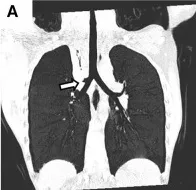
Chest enhanced CT, bronchoscopy, pathological image, and immunohistochemistry assay of case 1. (A,B) Contrast-enhanced CT images of the chest show a space-occupying lesion at the right upper lobe bronchial opening. Arrows indicate space-occupying lesions.
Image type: radiology (ct)